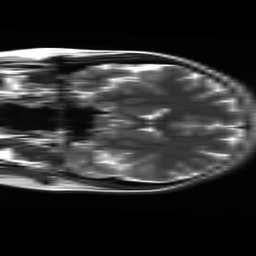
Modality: T2w
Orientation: coronal
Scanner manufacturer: ge
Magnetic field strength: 3 T
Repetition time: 6.255 s
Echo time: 0.1014 s